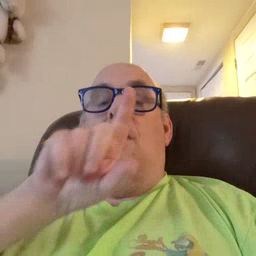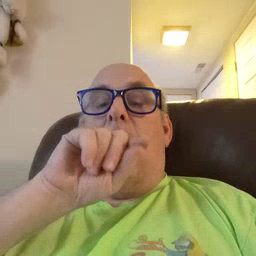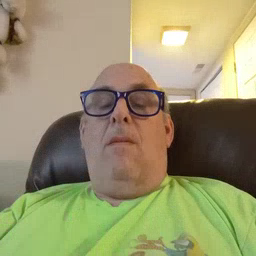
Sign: bird